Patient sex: M
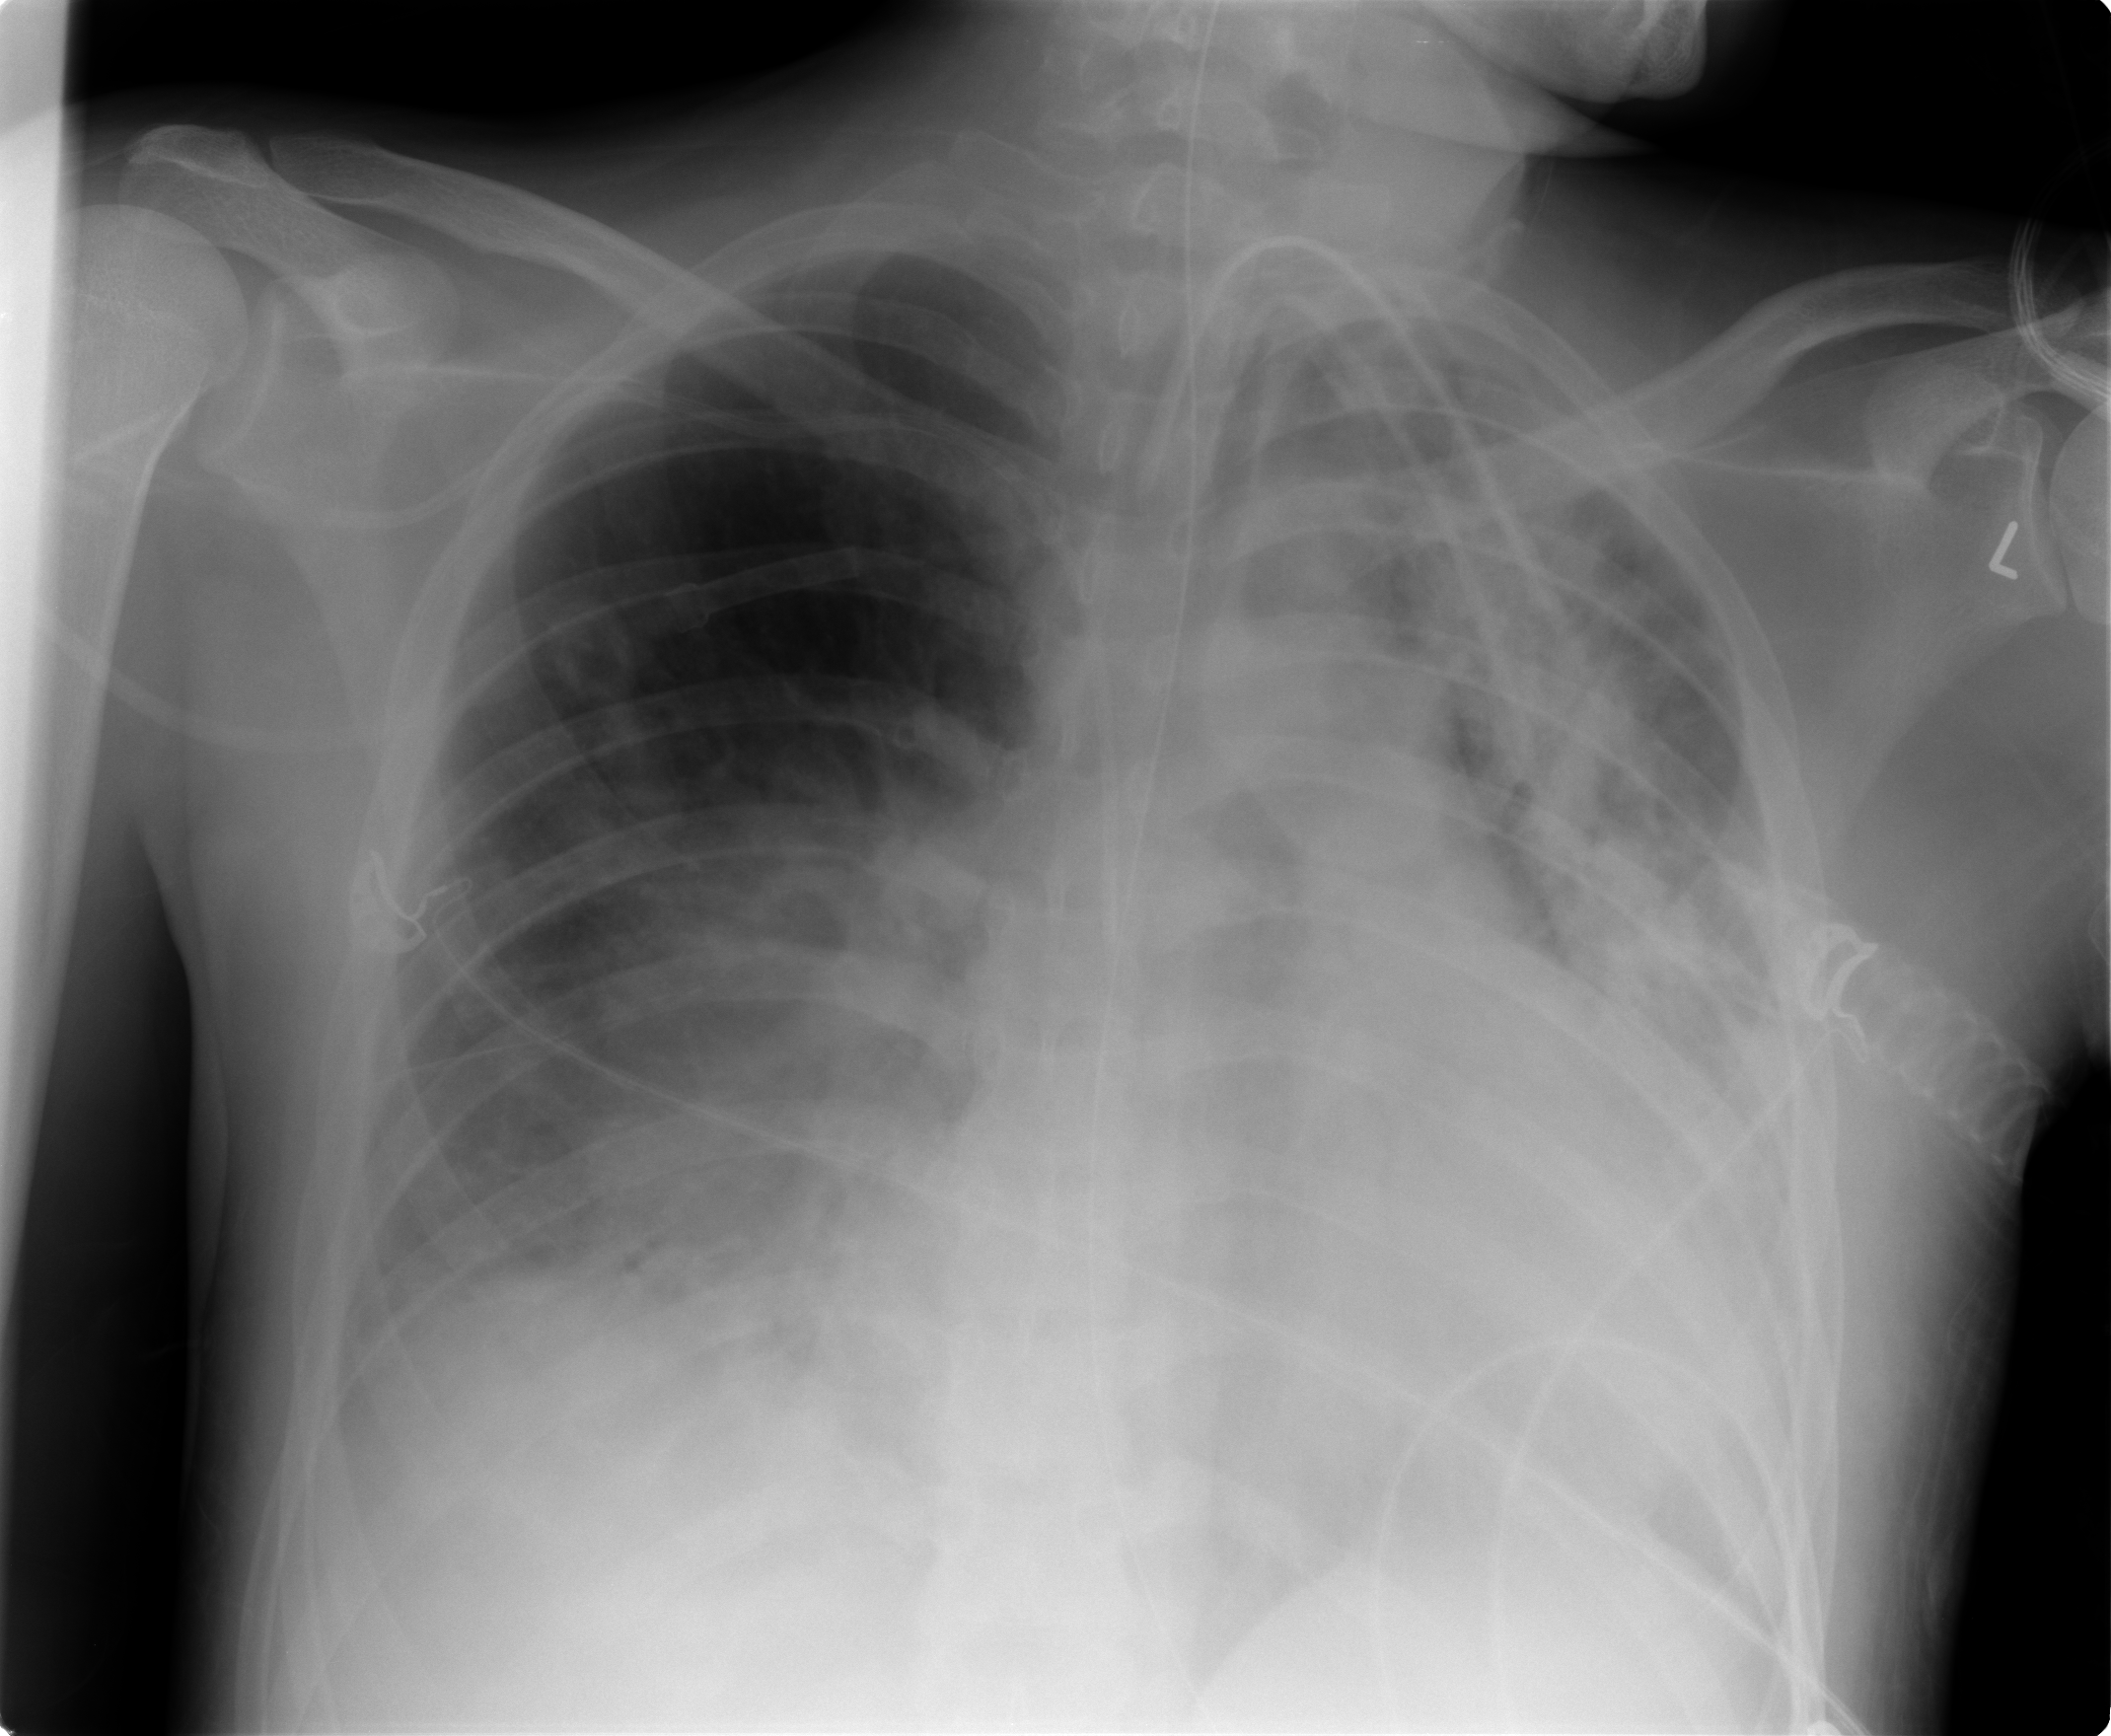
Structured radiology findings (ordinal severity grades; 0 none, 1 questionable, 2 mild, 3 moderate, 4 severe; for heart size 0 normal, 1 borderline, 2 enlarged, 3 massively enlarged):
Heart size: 2
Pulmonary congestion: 3
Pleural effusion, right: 2
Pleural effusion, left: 2
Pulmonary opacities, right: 3
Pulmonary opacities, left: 3
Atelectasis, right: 3
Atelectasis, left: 3